Question: What brand?
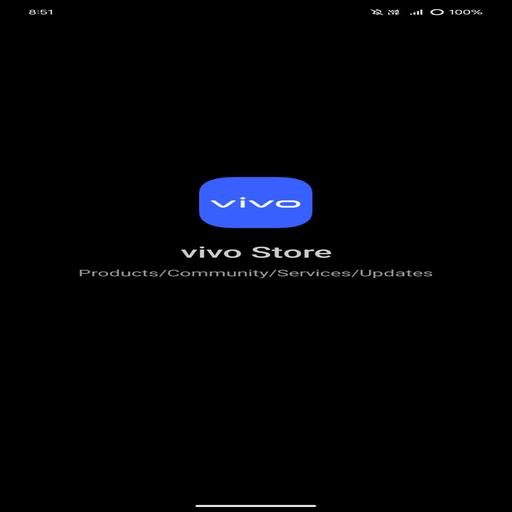
Answer: Vivo brand